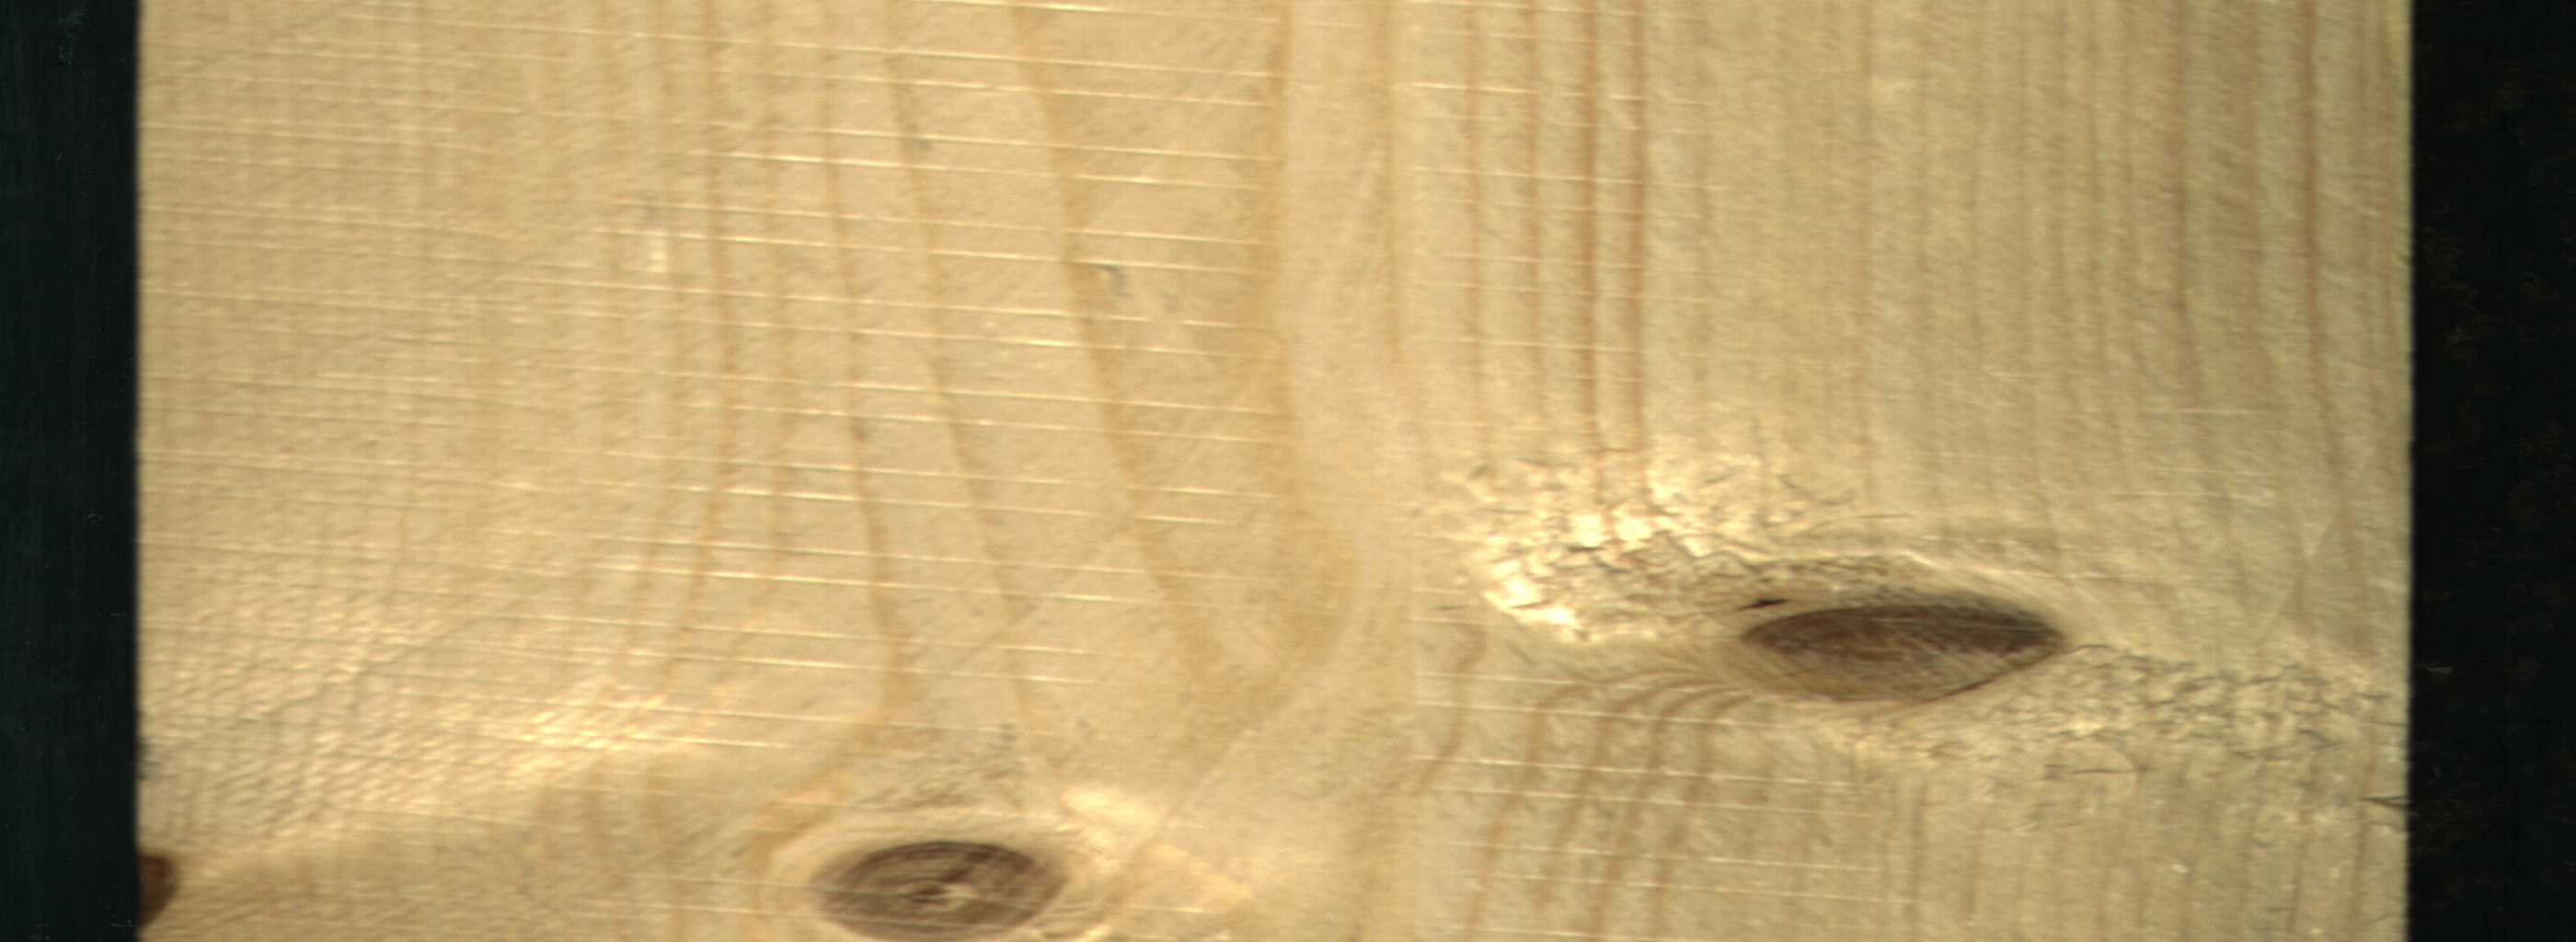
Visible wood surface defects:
Live_Knot
Live_Knot
Live_Knot